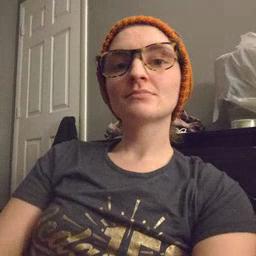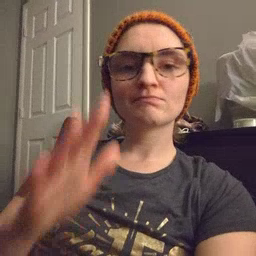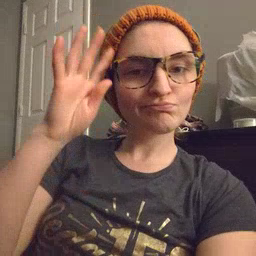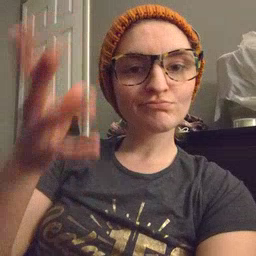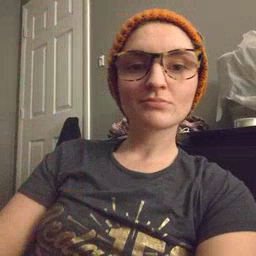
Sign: pretend